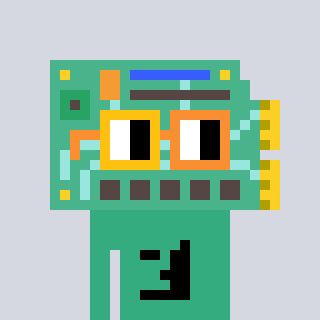
a pixel art character with square yellow and orange glasses, a chipboard-shaped head and a teal-colored body on a cool background